Question: I want to make round image by code with gradiant color like this picture
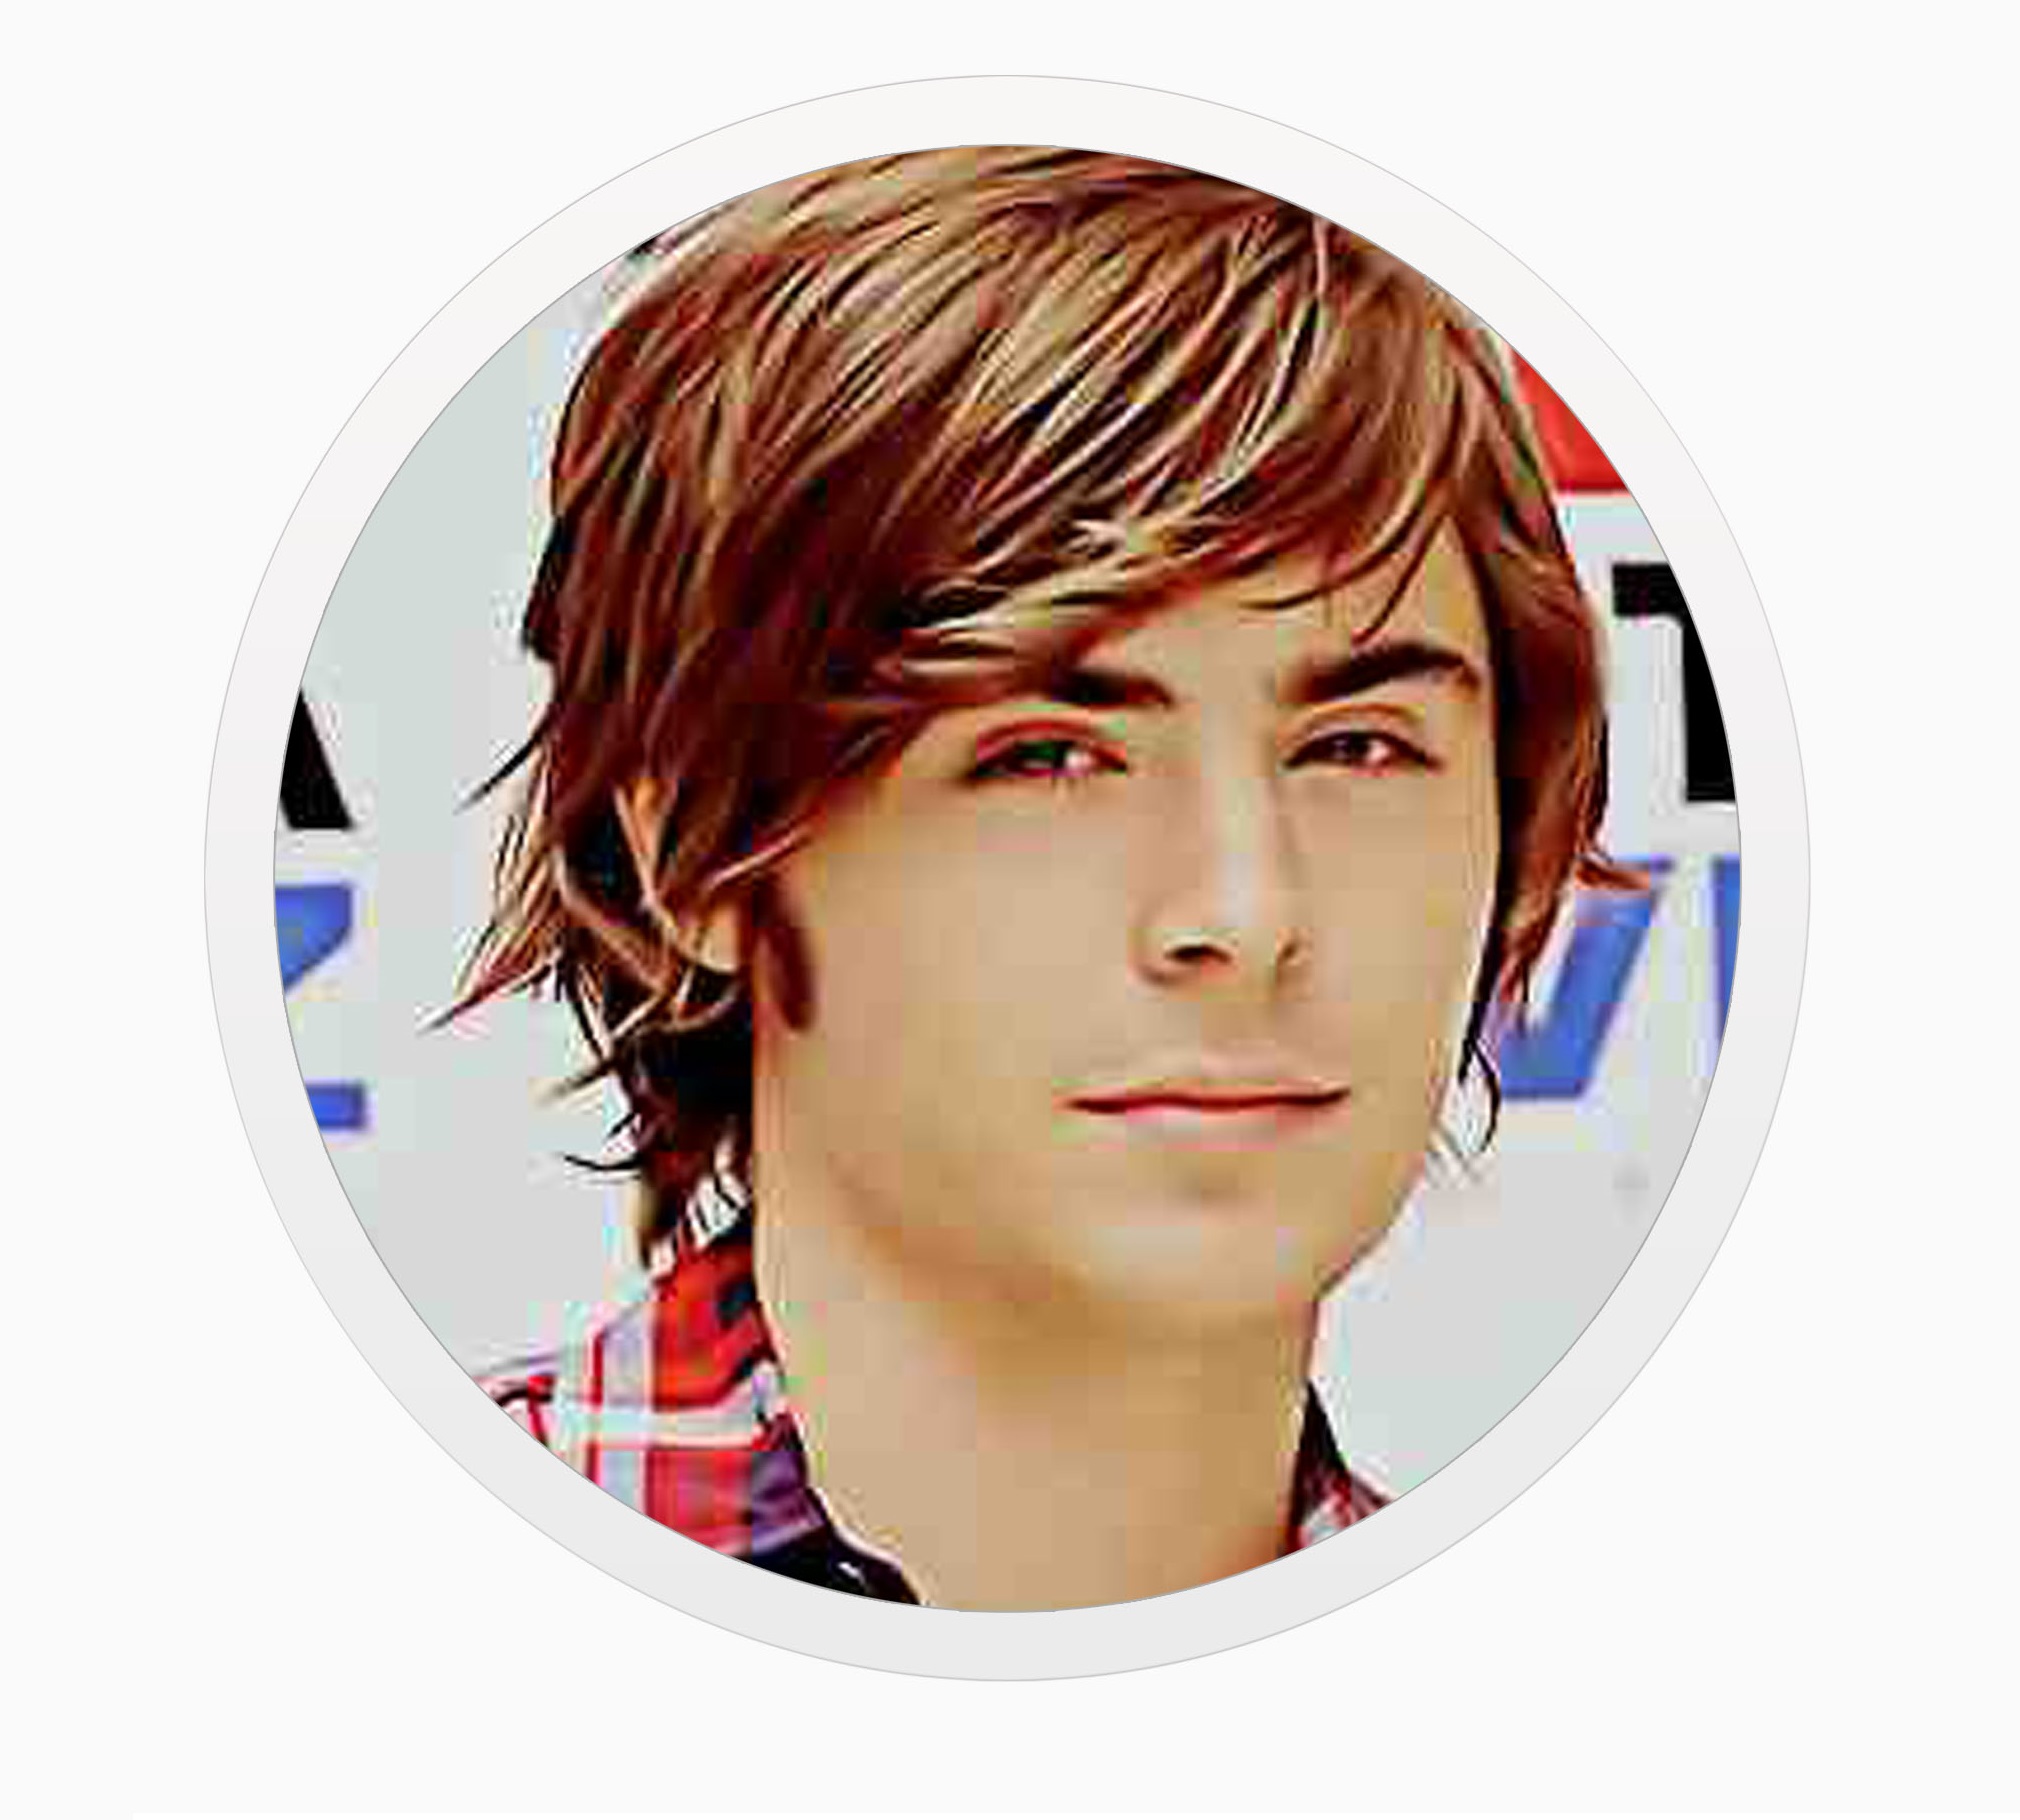
Answer: Check this solution <URL>
It works for me.
Example with border:
'''
<RoundedImageView
android:id="@+id/imageViewAvatar"
android:layout_width="150dp"
android:layout_height="150dp"
android:layout_gravity="center_horizontal|bottom"
android:background="@drawable/border"
android:cropToPadding="true"
android:padding="7dp"
android:scaleType="centerCrop"
my:is_oval="true"
my:round_background="false" />
'''
Where border is your png with any border you want. All you need is set padding, that wiil be a distance between your image and border. And Set the image, of course.